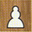
Piece: wP